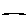
Label: line